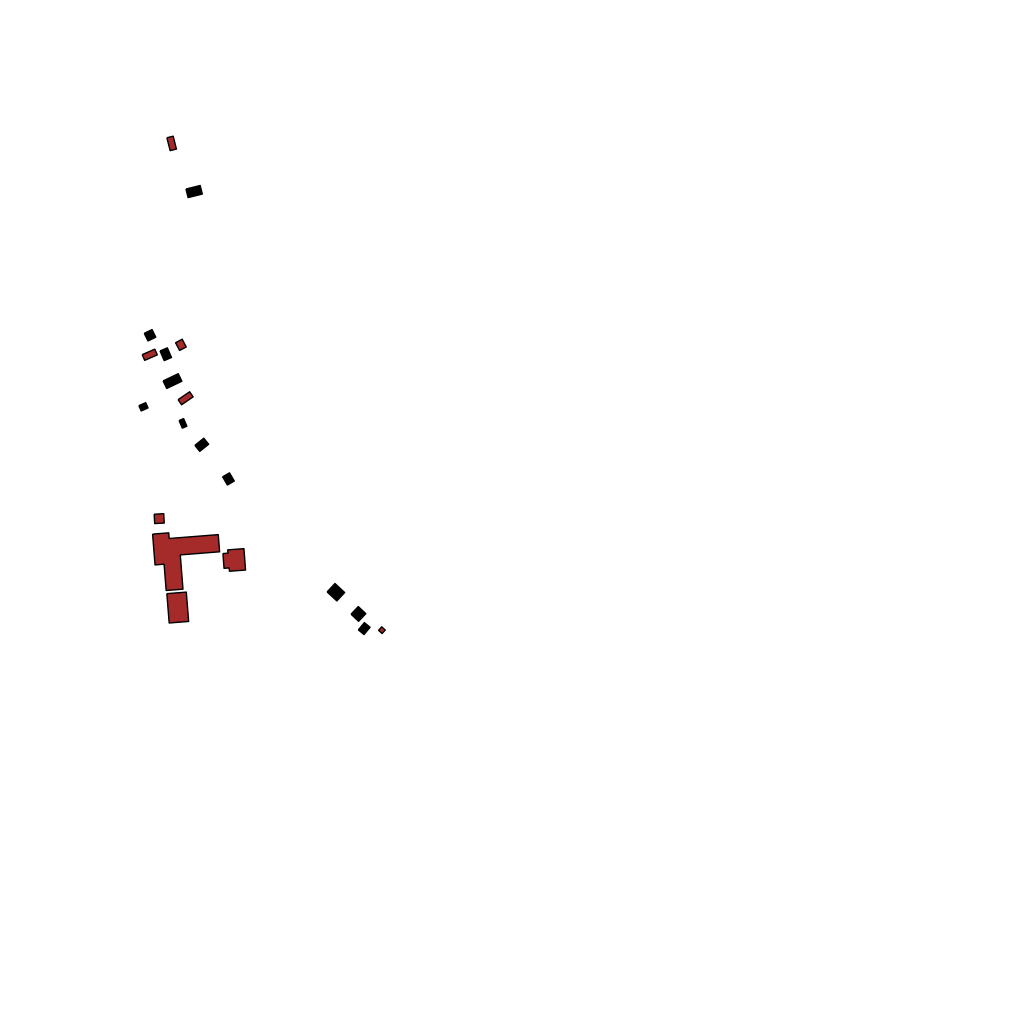
Tags: overhead vector_map, recreation, residential, special, individual_rise, low_rise, density_1, Building, Facility, 1.0 km²